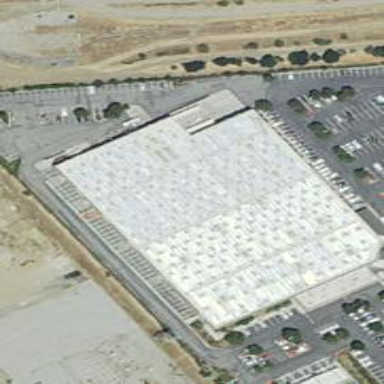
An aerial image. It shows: Industrial building that serves as wholesale shop.